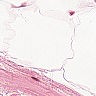
Metastatic tissue present: no